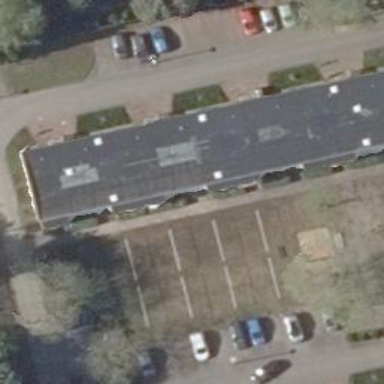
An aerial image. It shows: View of apartment building.